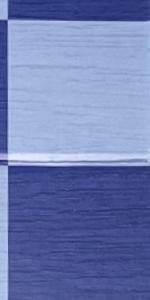
Label: Empty